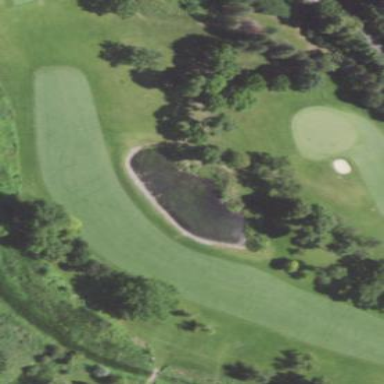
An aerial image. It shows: Water hazard on golf course. The hazard is natural water feature.